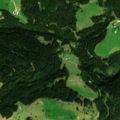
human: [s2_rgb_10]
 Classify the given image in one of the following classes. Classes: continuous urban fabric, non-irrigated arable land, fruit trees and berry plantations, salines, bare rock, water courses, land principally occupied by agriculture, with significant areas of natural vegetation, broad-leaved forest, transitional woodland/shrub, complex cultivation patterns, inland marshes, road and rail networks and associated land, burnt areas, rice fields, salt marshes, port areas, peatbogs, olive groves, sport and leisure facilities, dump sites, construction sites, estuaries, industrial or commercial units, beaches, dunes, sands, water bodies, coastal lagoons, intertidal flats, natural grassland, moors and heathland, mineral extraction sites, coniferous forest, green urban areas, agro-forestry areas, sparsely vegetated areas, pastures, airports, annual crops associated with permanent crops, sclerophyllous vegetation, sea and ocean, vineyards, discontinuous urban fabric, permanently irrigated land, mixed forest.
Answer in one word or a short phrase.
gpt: pastures, coniferous forest, mixed forest, natural grassland, transitional woodland/shrub